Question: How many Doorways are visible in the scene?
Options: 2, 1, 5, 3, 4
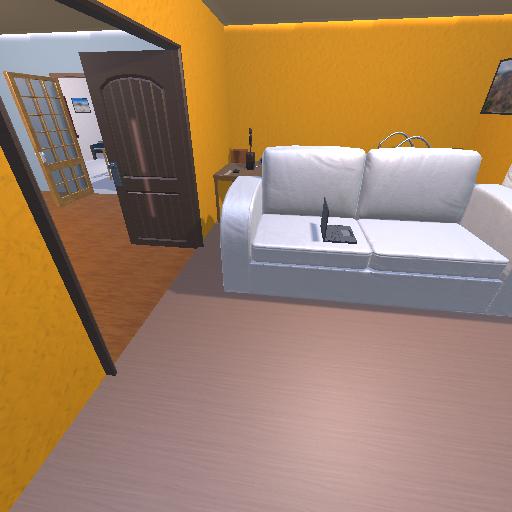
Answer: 2